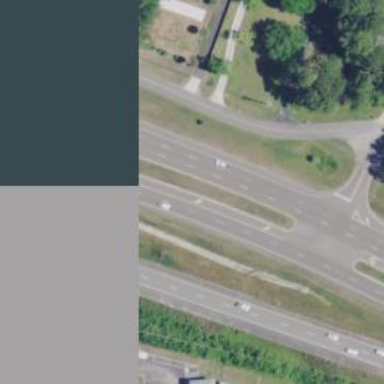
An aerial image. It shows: Asphalt road classified as primary highway with expressway characteristics.